Field crop: maize
Growth stage: 2
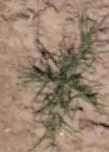
Species: salsola